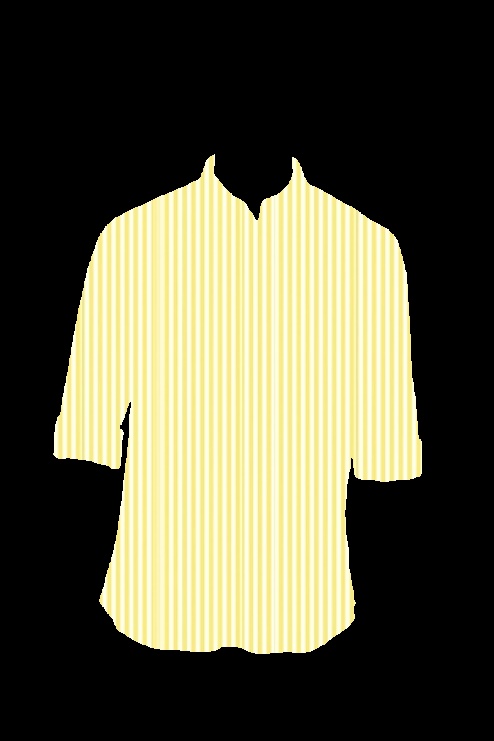
yellow stripe tee